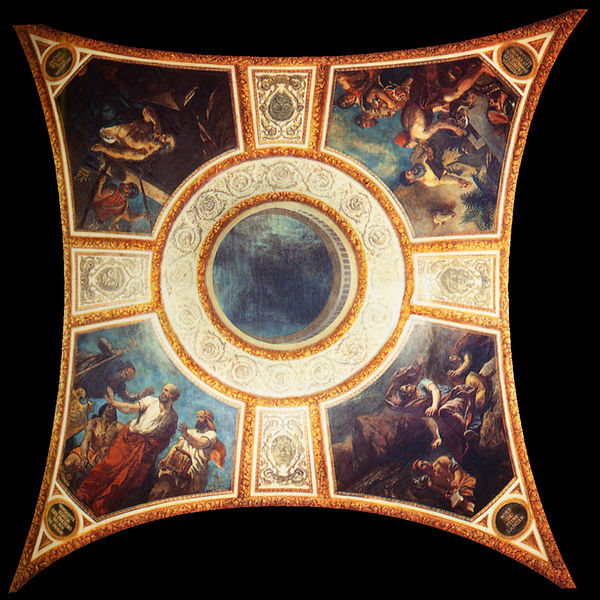
Titel: Die Wissenschaft - Erste Kuppel der Bibliothek des Palais Bourbon, Paris
Künstler: Eugène Delacroix
Standort: Paris, Palais Bourbon (EU - F - Ile-de-France)
Schlagwörter: berg, blau, gemälde, himmel, wolken, fluss, grün, menschen, ocker, braun, bunt, frau, männer, dach, rot, malerei, ornament, bibel, rahmen, silber, kirche, gold, decke, personen, kreis, oval, rund, schrift, kuppel, krieg, spitz, inschrift, ornamente, verzierung, stuck, ring, vergoldet, kreuz, religion, text, kreise, beten, kathedrale, ecken, öffnung, fresken, heilige, speer, deckengemälde, fresko, glauben, turban, biblisch, prophet, szenen, froschperspektive, rotunde, latein, deckenfresko, bibelszenen, biblisc, opei